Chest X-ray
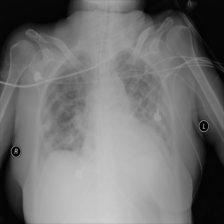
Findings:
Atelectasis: negative
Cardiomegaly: negative
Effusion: negative
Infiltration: positive
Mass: negative
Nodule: negative
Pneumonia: negative
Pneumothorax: negative
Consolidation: negative
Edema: negative
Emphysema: negative
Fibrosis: negative
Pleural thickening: negative
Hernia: negative